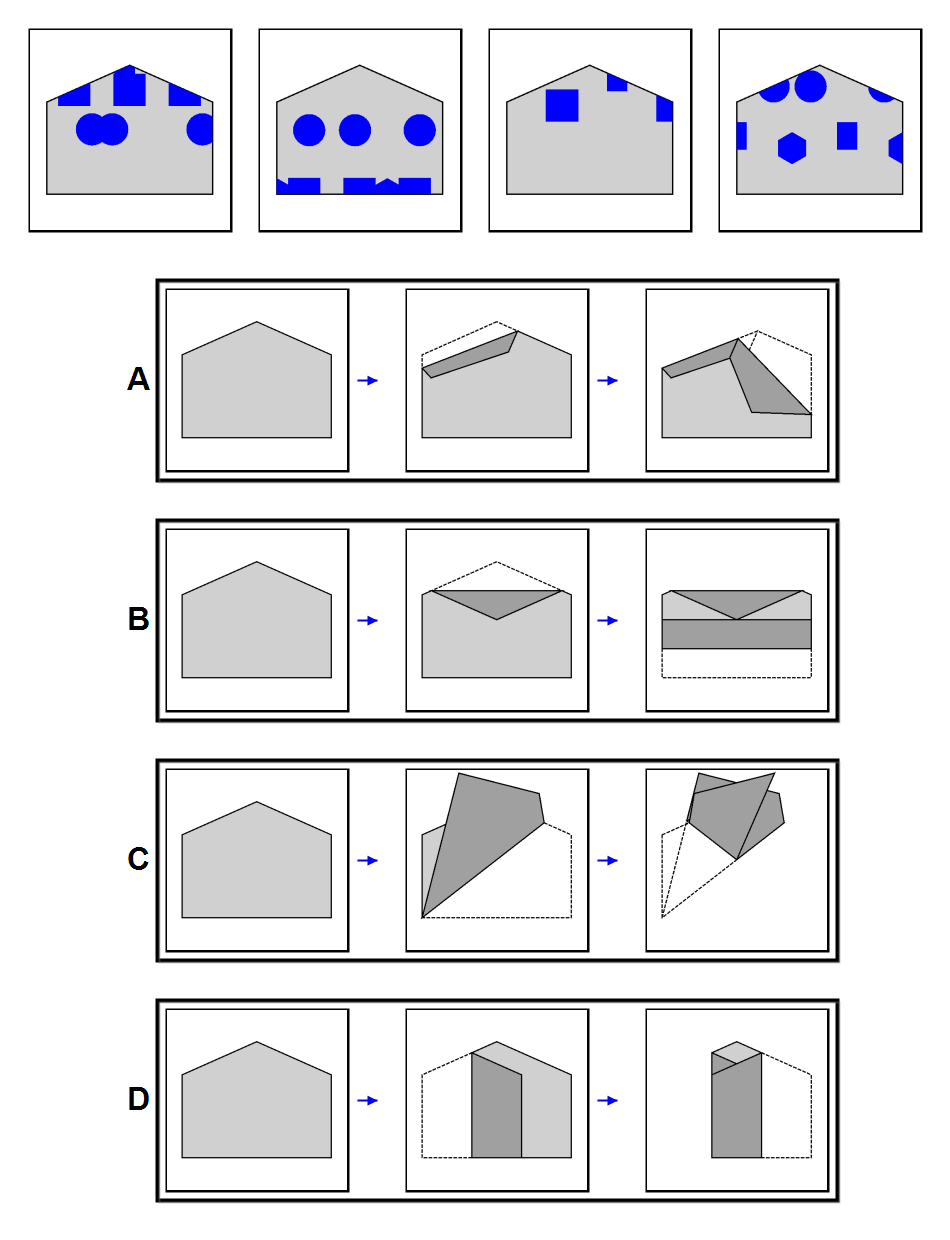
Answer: D